Question: I am trying to use below delegate method to draw data label
'''
-(CPTLayer *) dataLabelForPlot:(CPTPlot *)plot recordIndex:(NSUInteger)index
{
CPTTextLayer *label = [[CPTTextLayer alloc] initWithText:
[NSString stringWithFormat:@"%u", index]];
CPTMutableTextStyle *textStyle = [label.textStyle mutableCopy];
textStyle.color = [CPTPieChart defaultPieSliceColorForIndex:index];
label.textStyle=textStyle;
return label;
}
'''
the output I am getting is something like this:

so you can see the differences:
- -
I could acheive this by 'switch(index)', but why its not working this way?
Any Suggestion?
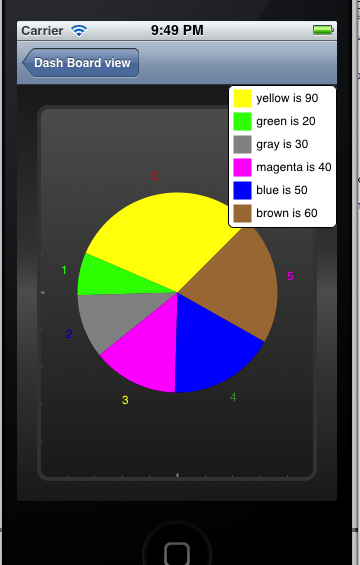
Answer: The labels are the correct colors--it's the pie slices that don't match the default colors. What values do the other datasource methods return?
The default colors are: